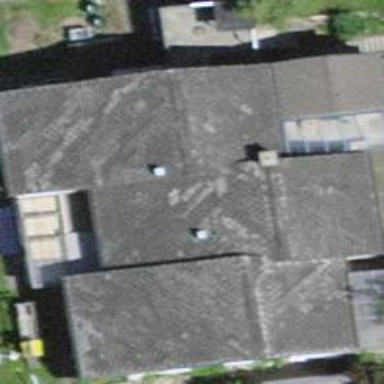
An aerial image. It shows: Residential building.